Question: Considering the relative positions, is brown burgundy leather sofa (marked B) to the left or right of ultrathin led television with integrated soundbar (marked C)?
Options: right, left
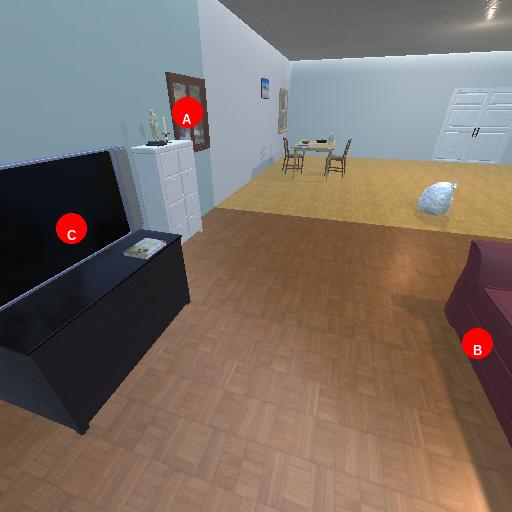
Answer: right